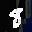
Label: 8